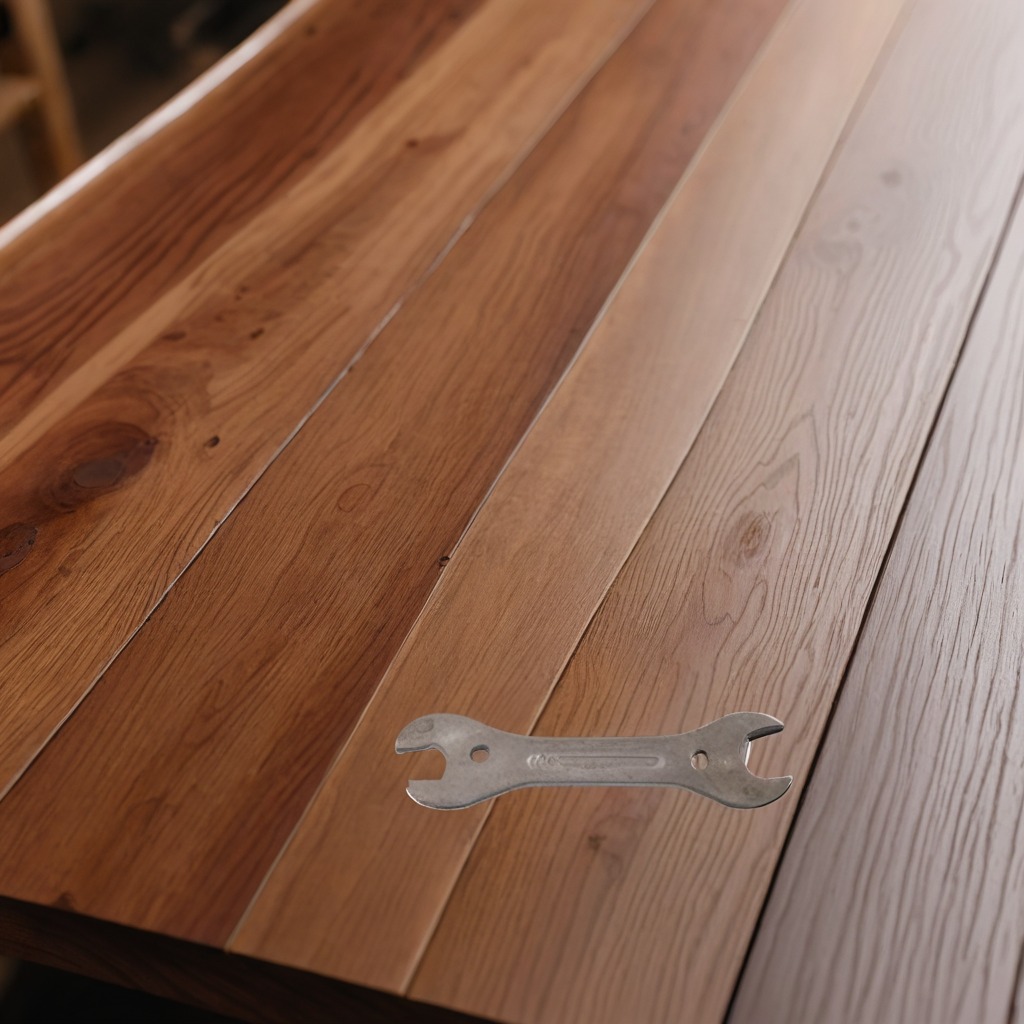
An wrench lies on the wooden table in a carpentry studio.